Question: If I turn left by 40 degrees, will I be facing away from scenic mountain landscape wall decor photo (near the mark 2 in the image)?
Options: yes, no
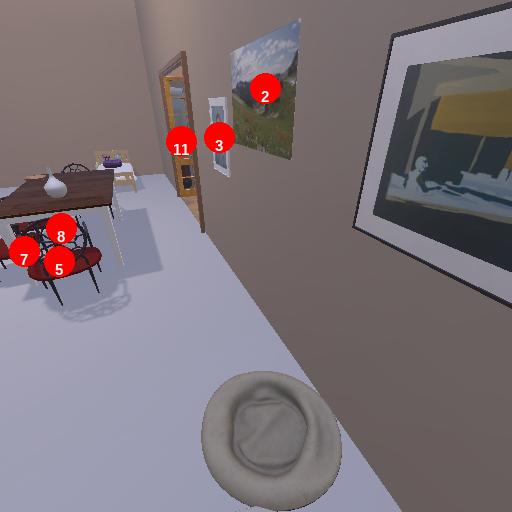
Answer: yes